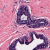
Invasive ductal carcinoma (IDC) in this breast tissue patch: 0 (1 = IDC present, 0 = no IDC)